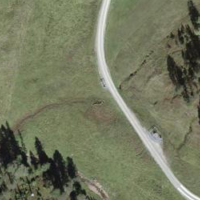
EUNIS habitat code: 26
Species observed at this site:
Succisa pratensis